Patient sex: M
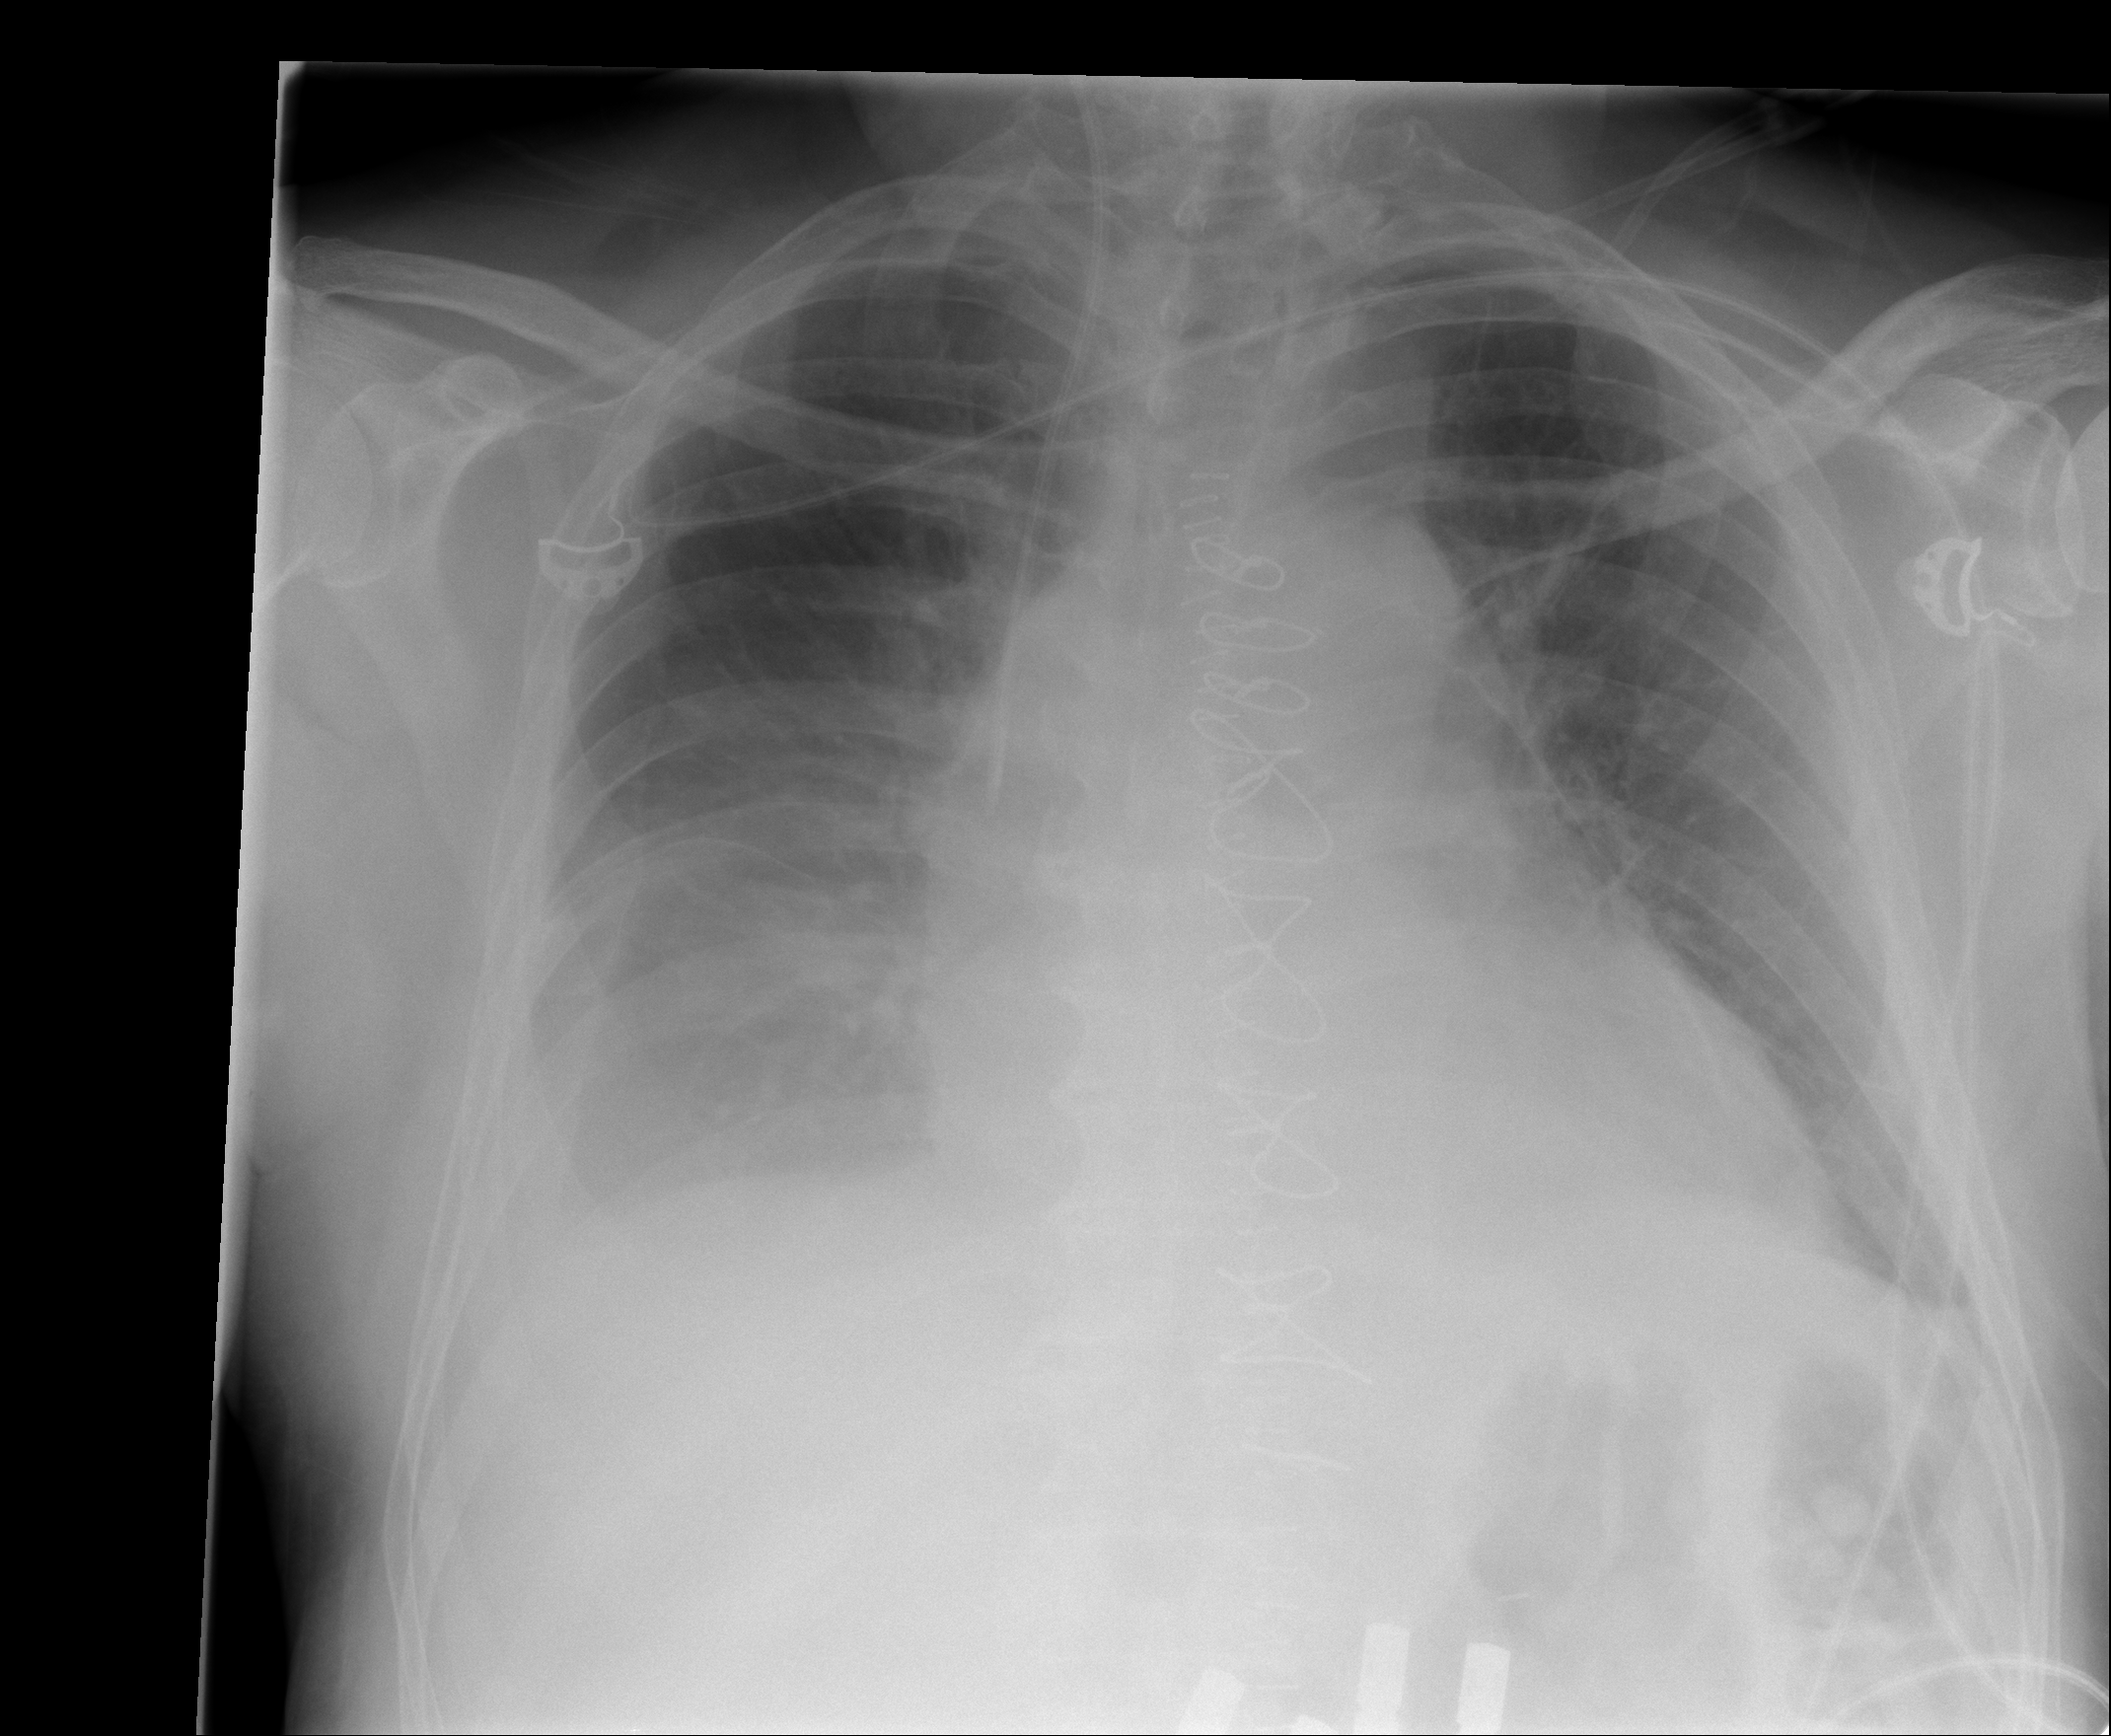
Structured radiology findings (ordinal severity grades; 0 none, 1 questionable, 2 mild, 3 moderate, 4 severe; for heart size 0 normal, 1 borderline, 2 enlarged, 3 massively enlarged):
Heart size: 2
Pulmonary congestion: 1
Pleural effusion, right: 3
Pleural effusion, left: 1
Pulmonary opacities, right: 1
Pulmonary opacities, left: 0
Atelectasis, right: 2
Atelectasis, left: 1